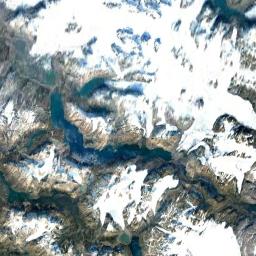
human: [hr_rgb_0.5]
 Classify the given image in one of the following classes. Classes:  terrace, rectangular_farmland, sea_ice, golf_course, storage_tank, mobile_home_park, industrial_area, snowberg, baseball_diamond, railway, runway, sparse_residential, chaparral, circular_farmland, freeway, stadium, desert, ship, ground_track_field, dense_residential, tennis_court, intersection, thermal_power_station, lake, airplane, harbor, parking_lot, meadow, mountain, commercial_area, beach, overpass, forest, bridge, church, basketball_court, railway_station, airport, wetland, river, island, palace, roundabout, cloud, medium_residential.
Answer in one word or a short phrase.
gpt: snowberg